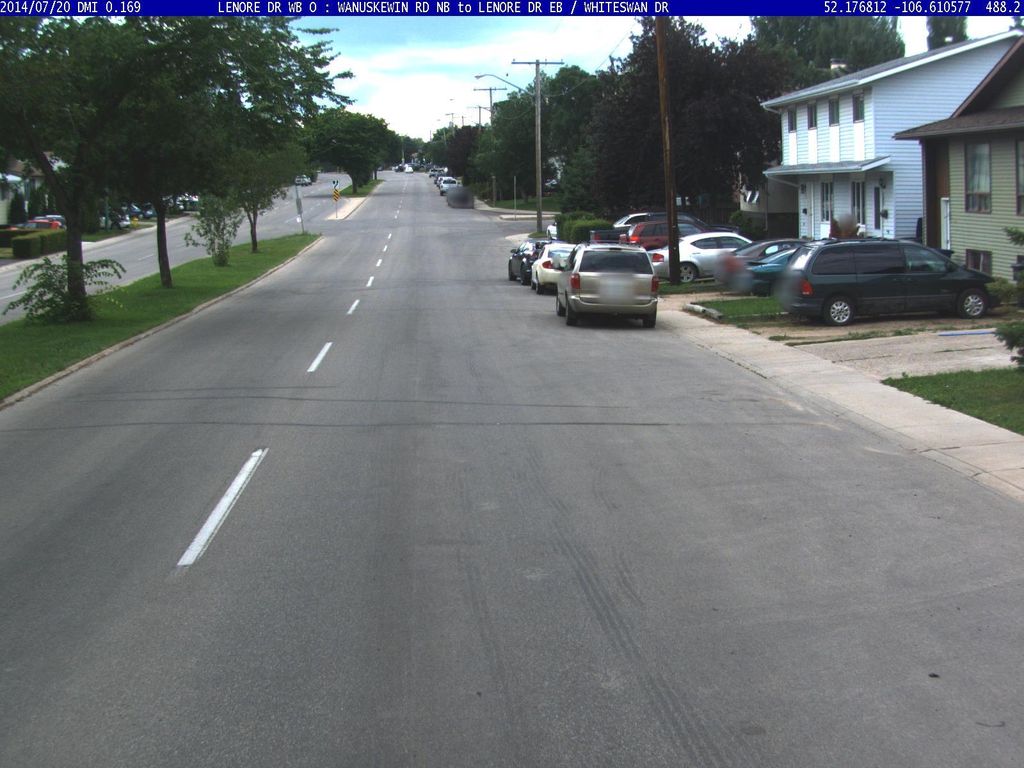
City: saskatoon